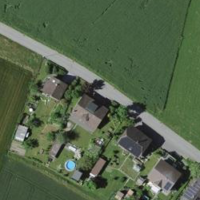
EUNIS habitat code: 52
Species observed at this site:
Nicandra physalodes